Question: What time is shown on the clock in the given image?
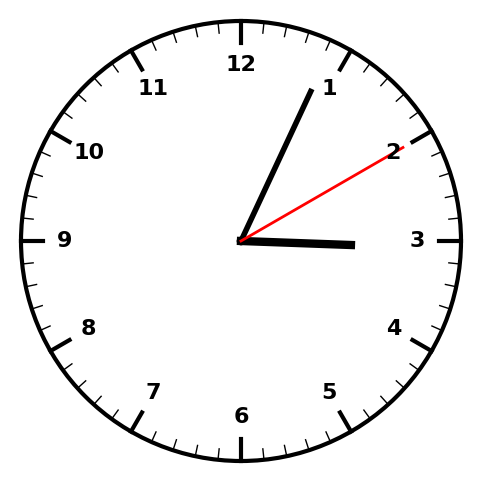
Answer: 03:04:10